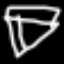
Label: diamond